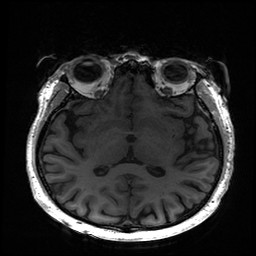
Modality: T1w
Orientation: sagittal